Aerial crown-view tile of a tropical tree (Barro Colorado Island, Panama), acquired 20250124:
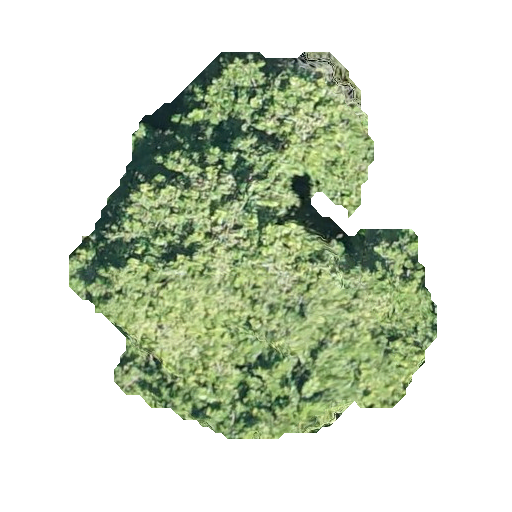
Species: Virola surinamensis
GBIF accepted scientific name: Virola surinamensis
Crown area: 143.842 m²